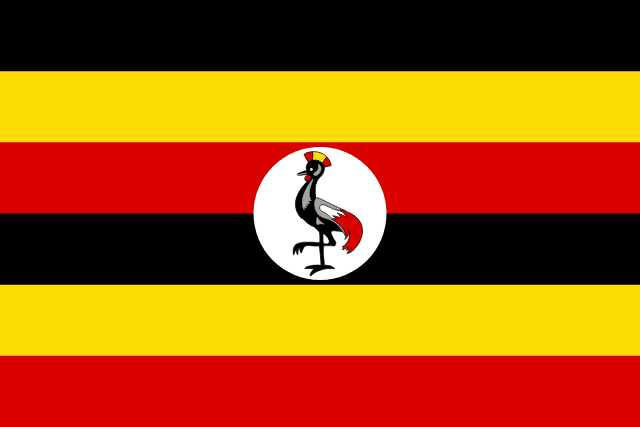
Country: Uganda
Country code: ug